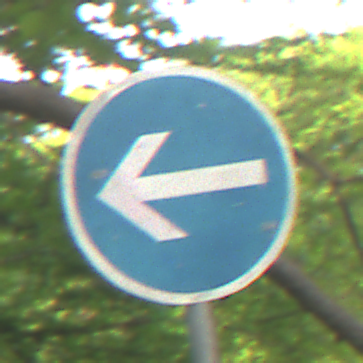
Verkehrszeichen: VorgeschriebeneFahrtrichtungHierLinks
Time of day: MorningAfternoon
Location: Outdoor (RoadRail)
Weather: Clear
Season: NotSpecified
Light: Natural